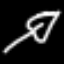
Label: leaf